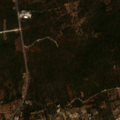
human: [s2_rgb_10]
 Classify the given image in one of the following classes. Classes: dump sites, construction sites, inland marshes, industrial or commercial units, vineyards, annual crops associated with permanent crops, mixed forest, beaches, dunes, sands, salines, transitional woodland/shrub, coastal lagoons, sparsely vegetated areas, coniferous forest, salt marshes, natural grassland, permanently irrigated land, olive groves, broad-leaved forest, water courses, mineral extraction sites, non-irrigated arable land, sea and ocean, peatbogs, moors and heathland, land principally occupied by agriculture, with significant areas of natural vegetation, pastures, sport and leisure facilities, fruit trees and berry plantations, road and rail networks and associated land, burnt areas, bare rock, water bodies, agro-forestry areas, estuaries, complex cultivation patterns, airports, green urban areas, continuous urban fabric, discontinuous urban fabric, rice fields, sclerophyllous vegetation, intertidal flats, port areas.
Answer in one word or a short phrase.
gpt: annual crops associated with permanent crops, land principally occupied by agriculture, with significant areas of natural vegetation, sclerophyllous vegetation